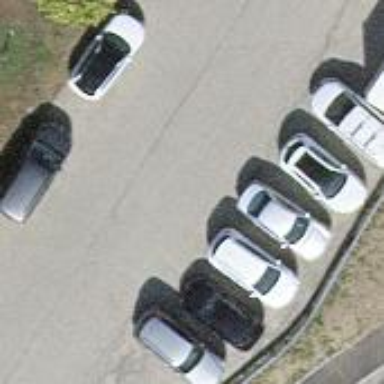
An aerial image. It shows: Parking available on the street side.